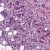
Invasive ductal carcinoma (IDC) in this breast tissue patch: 1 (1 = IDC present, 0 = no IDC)